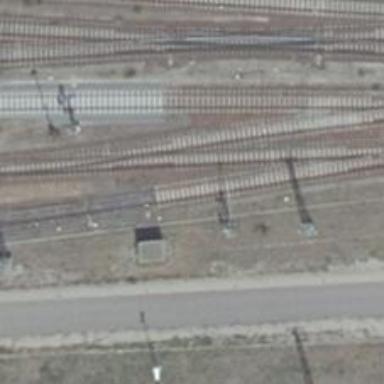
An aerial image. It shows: Railway signal.